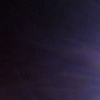
Label: space